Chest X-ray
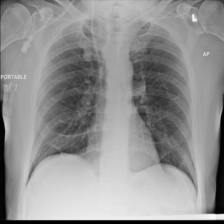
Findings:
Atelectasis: negative
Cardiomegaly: negative
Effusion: negative
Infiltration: negative
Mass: negative
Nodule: negative
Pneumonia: negative
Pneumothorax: negative
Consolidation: negative
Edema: negative
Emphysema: negative
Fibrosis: negative
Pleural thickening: negative
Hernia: negative